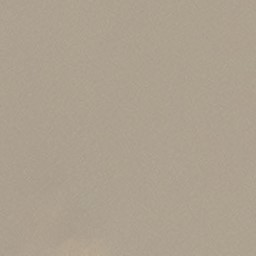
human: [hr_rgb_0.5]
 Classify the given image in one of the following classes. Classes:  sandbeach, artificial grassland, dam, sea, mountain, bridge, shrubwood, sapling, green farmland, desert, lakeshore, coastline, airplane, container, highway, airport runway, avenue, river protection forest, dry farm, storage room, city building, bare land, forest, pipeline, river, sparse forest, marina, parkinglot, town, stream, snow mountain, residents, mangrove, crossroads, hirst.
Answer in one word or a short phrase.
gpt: desert